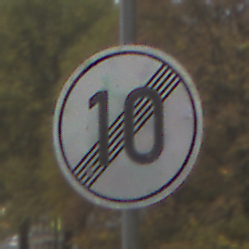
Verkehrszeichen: EndeGeschwindigkeit10
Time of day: MorningAfternoon
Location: Outdoor (Nature)
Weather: Overcast
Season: Autumn
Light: Natural